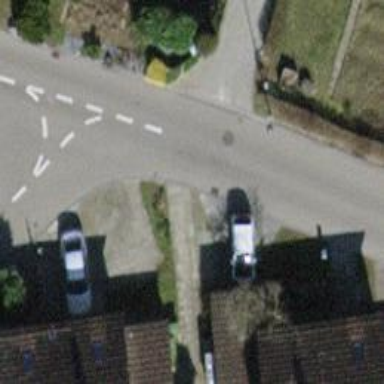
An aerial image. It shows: Parking aisle designated as service road.